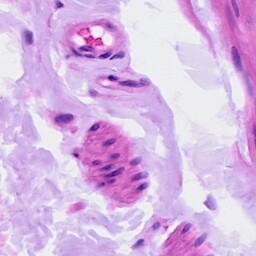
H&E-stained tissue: Ovarian